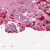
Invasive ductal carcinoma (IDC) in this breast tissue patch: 0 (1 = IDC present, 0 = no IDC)